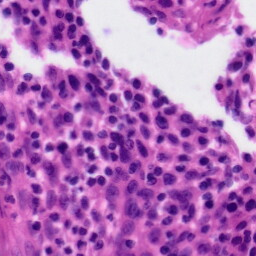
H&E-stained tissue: Tonsil